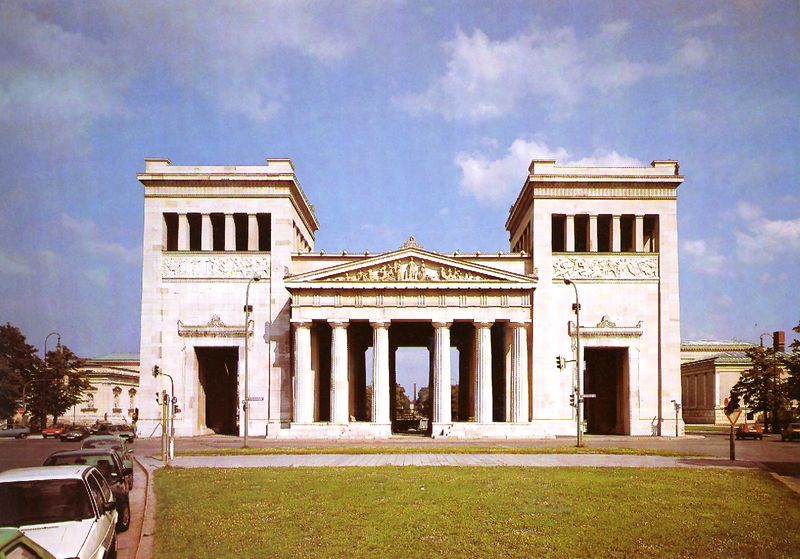
Titel: Propyläen in München
Künstler: Leo von Klenze
Standort: München, Propyläen (EU - D - B)
Schlagwörter: baum, blau, himmel, weiß, wolken, dreieck, grün, fenster, marmor, mitte, straße, stützen, säule, säulen, tür, dach, gebäude, gras, weg, wiese, architektur, stein, klassizismus, turm, relief, italien, türen, zwei, giebel, auto, draussen, tor, foto, schild, offen, türme, münchen, denkmal, stelzen, rom, photo, fries, dreiecksgiebel, portal, sandstein, portikus, tempel, dorisch, klassik, graß, bau, autos, römisch, königsplatz, monument, klassizistisch, tympanon, triglyphen, metopen, tower, arch, ampel, torbau, greek, roman, röm, stone, columns, marble, königshalle, quadratic